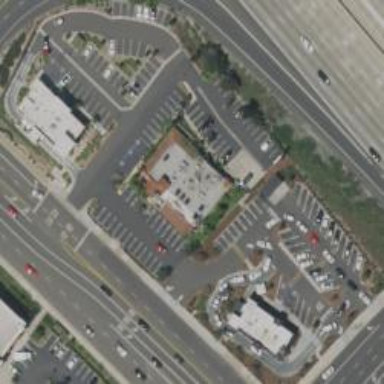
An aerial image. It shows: Retail area.